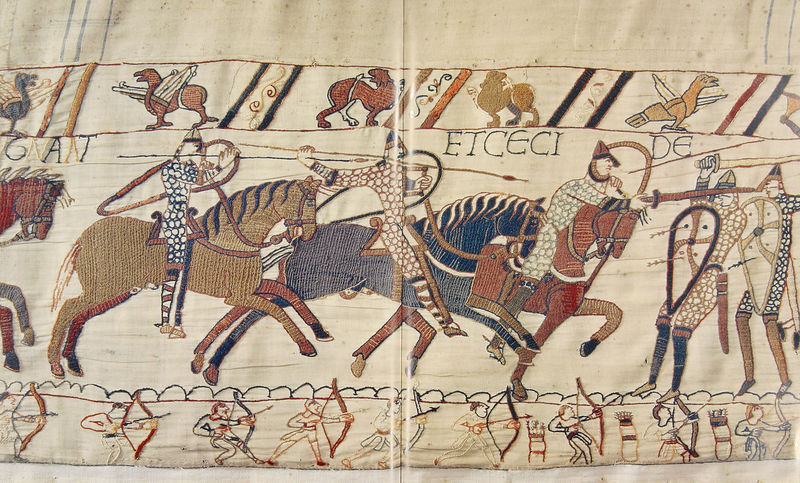
Titel: Teppich von Bayeux
Institution: Bayeux, Städtisches Museum
Schlagwörter: angriff, blau, gemälde, kampf, menschen, braun, männer, schwarz, tiere, tuch, teppich, vögel, stickerei, stoff, england, pferd, pferde, reiter, beine, hufe, mähne, sattel, schweif, farbig, bogen, fahne, französisch, krieg, schlacht, sturm, lanze, soldaten, wandteppich, schwert, säbel, soldat, ritter, kämpfen, löwen, kavallerie, mittelalter, eroberung, krieger, lanzen, gestickt, sporen, pfeil, weben, pfeile, latein, sperr, feinde, bogenschützen, schmuckband, bayeux, pe, normannen, teppich bayeux, etceci